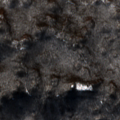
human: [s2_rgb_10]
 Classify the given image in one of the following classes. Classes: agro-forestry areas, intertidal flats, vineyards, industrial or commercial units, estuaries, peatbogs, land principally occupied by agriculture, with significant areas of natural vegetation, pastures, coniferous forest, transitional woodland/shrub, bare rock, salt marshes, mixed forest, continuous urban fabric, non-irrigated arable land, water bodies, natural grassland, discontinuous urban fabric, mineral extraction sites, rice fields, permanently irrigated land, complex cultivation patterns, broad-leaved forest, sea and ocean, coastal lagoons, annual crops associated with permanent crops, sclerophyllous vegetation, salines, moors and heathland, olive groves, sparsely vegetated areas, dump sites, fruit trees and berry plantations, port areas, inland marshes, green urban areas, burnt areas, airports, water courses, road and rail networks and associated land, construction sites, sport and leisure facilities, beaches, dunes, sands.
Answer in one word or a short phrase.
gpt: broad-leaved forest